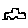
Label: car